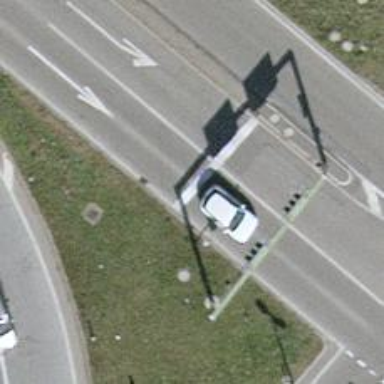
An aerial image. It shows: Road with traffic signals controlling the flow of traffic.